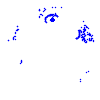
Particle: kaon